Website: apple
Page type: account-selection
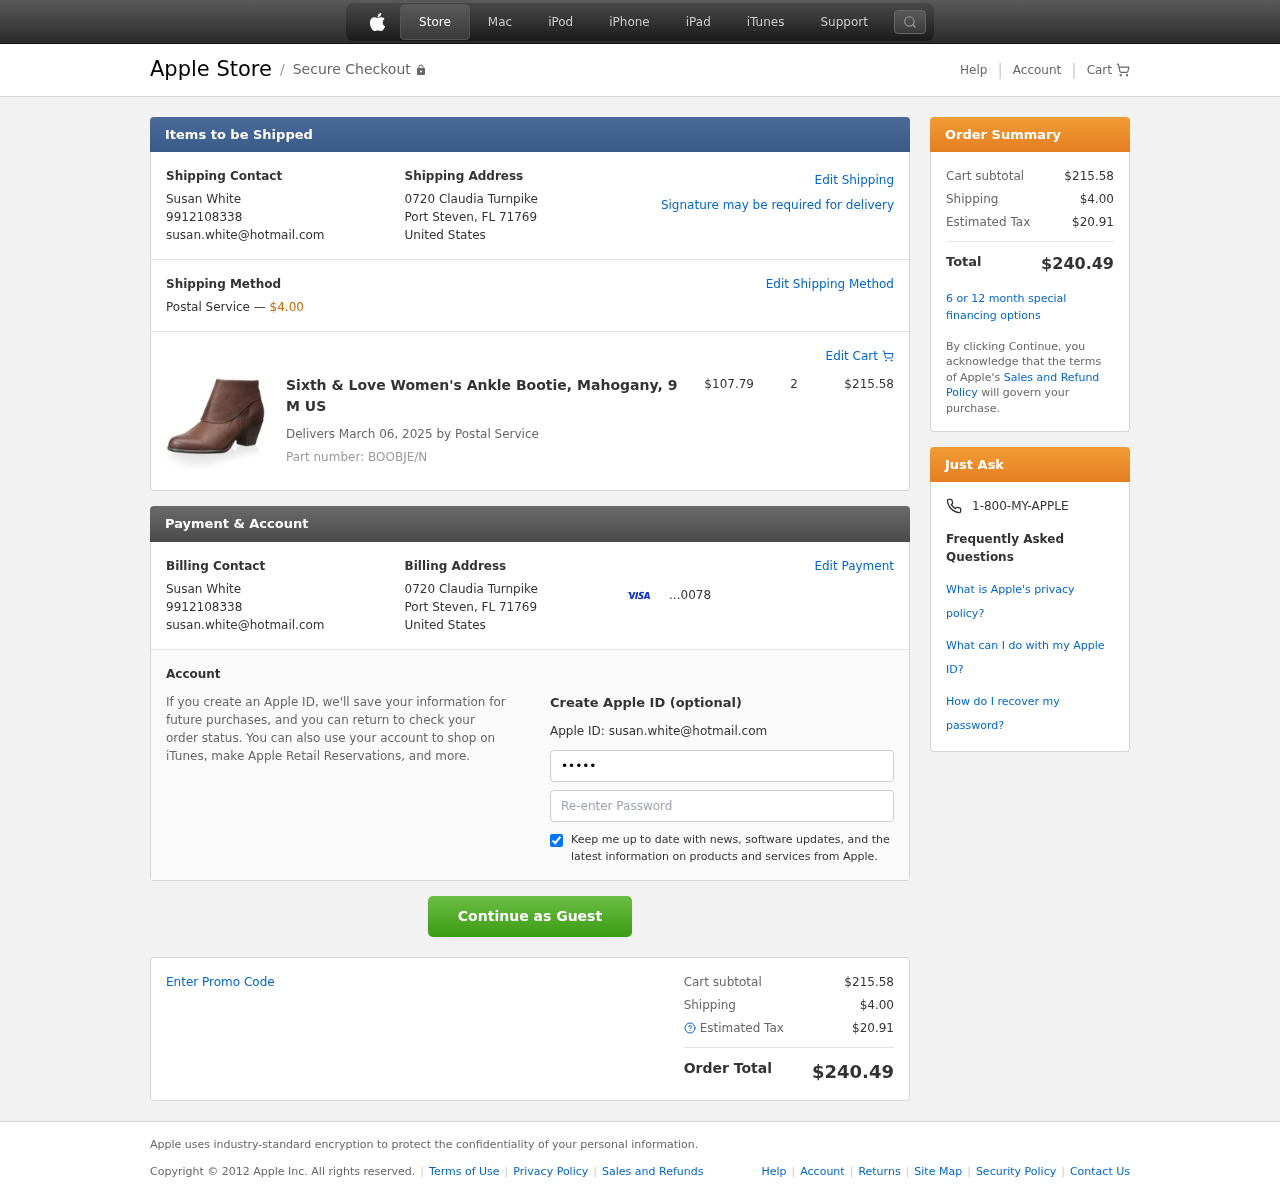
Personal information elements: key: PII_CARD_LAST4
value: ...0078
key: PII_CITY_STATE_ZIP
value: Port Steven, FL 71769
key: PII_COUNTRY
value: United States
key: PII_EMAIL
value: susan.white@hotmail.com
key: PII_FULLNAME
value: Susan White
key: PII_PHONE
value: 9912108338
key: PII_STREET
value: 0720 Claudia Turnpike
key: PII_FIRSTNAME
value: Susan
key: PII_LASTNAME
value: White
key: PII_FULLNAME2
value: Susan White
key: PII_FULLNAME3
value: Susan White
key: PII_FIRSTNAME2
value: Susan
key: PII_FIRSTNAME3
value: Susan
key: PII_LASTNAME2
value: White
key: PII_LASTNAME3
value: White
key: PII_FIRSTNAME_DERIVED
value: Susan
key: PII_LASTNAME_DERIVED
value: White
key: PII_FULLNAME_DERIVED
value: Susan White
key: PII_NAME_FULL_DERIVED
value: Susan White
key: PII_PHONE_LINE
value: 8338
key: PII_PHONE_SUFFIX
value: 8338
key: PII_PHONE2
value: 9912108338
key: PII_PHONE3
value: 9912108338
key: PII_PHONE_NUMERIC
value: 9912108338
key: PII_PHONE_LINE_NUMERIC
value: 8338
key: PII_PHONE_SUFFIX_NUMERIC
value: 8338
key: PII_PHONE2_NUMERIC
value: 9912108338
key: PII_PHONE3_NUMERIC
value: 9912108338
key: PII_PHONE_DIGITS
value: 9912108338
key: PII_PHONE_LAST4
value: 8338
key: PII_EMAIL2
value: susan.white@hotmail.com
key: PII_EMAIL3
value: susan.white@hotmail.com
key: PII_STREET2
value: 0720 Claudia Turnpike
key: PII_CITY_STATE_ZIP2
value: Port Steven, FL 71769
Product elements: key: PRODUCT1_NAME
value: Sixth & Love Women's Ankle Bootie, Mahogany, 9 M US
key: PRODUCT1_PRICE
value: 107.79
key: PRODUCT1_QUANTITY
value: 2
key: PRODUCT_PART_NUMBER
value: Part number: BOOBJE/N
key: PRODUCT_TOTAL
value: $215.58
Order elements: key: ORDER_SHIPPING_COST
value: $4.00
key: ORDER_DELIVERY_DATE
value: Delivers March 06, 2025 by Postal Service
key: ORDER_SUBTOTAL
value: $215.58
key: ORDER_TAX
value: $20.91
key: ORDER_TOTAL
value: $240.49